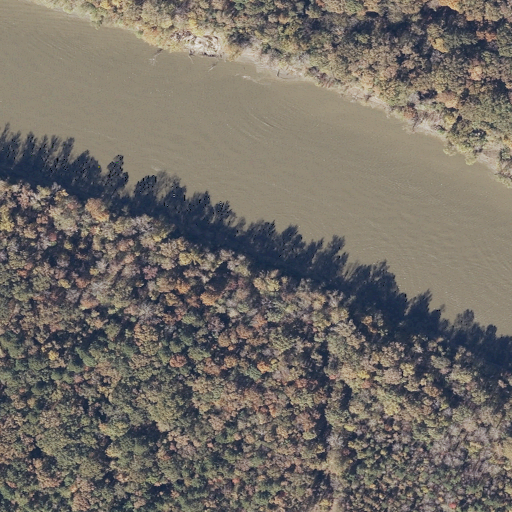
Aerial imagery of bar in Alabama named Friends Bar containing woody wetlands, open water, mixed forest, deciduous forest, grassland, and herbaceous wetlands